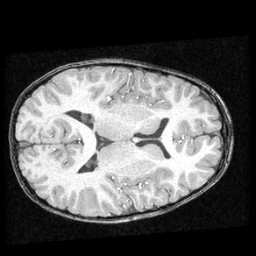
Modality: T1w
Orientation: axial
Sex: male
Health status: ill
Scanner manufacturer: ge
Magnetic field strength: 1.5 T
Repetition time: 21 s
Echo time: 0.008 s